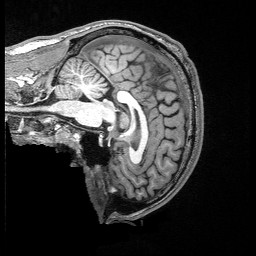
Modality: T1w
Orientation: sagittal
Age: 43
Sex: male
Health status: ill
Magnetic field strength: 3 T
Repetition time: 2.53 s
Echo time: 0.00331 s